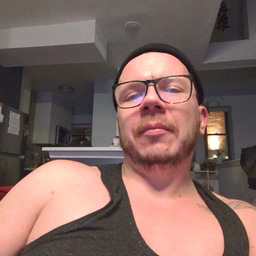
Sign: milk